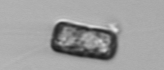
Label: Thalassiosira